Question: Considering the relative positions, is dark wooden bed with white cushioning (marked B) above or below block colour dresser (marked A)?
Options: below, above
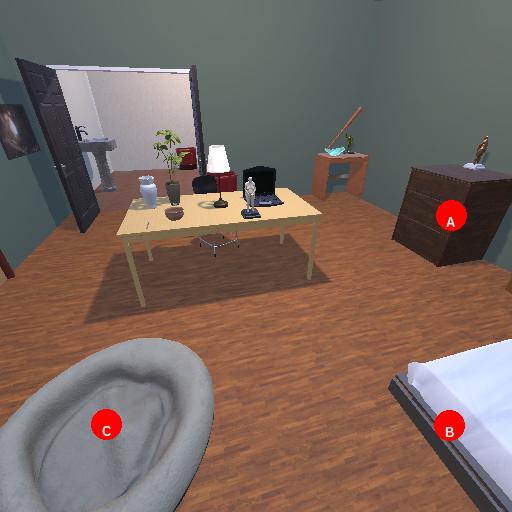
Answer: below